Question: I have a small problem with switching between TabbedPanelItems in code.
## Problem
I have several tabs where one is used to set some parameters and select a file to load. These parameters affect how the other tabs present some data to the user. Because of this, I want to check the settings (e.g. check if a file is selected) before the user switches tabs.
My current solution is to let the user switch tabs and in case of a problem, I notify the user with a popup and switch back to the settings tab. However, when switching back, the content of the TabbedPanelItem is not the one related to the settings tab.
Here is a snippet my current code:
'''
#:kivy 1.10.1
<MyScreen>:
orientation: 'vertical'
spacing: '6dp'
tabbed_panel: TP_inspect_screen
settings_tab: TPI_settings_tab
TabbedPanel:
id: TP_inspect_screen
default_tab: TPI_settings_tab
on_current_tab: root.onTabChange(self.current_tab)
TabbedPanelItem:
id: TPI_settings_tab
text: 'Settings'
Label:
text: 'Settings'
TabbedPanelItem:
text: 'Table'
Button:
text: 'HELLO'
TabbedPanelItem:
text: 'Plot'
'''
and
'''
class MyScreen(BoxLayout):
settings_tab = ObjectProperty(None)
tabbed_panel = ObjectProperty(None)
def onTabChange(self, tab):
if tab.text == 'Table':
self.tabbed_panel.switch_to(self.tabbed_panel.default_tab)
#self.tabbed_panel.switch_to(self.settings_tab)
'''
In the example above, I've omitted the mentioned checks.
What happens is that when I switch (by clicking) to the 'Plot' tab, I see an empty screen and when I switch back to the 'Settings' tab, I see the Label as expected.
When I try switching to the 'Table' tab, I get immediately returned to the 'Settings' tab but the content of the tab is the Button of the 'Table' tab:

Best, Julz
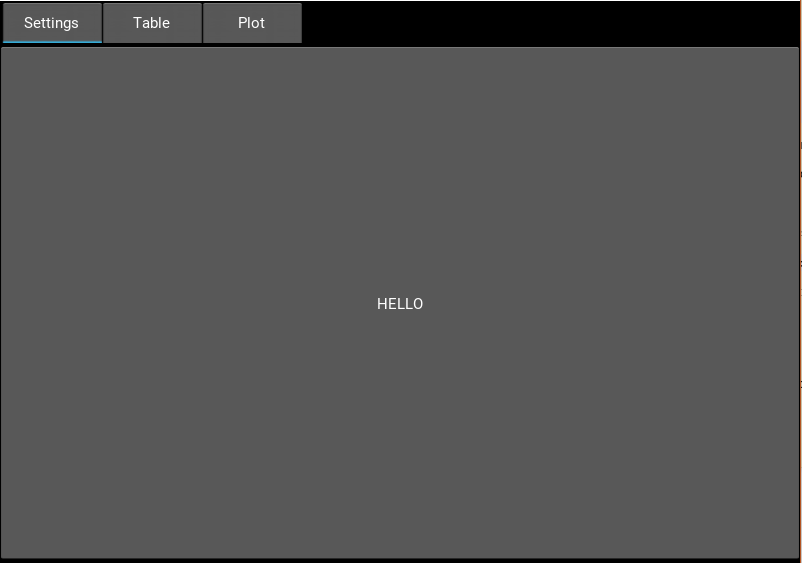
Answer: The problem is that it switched to the default tab too fast.
# Solution
Use Kivy Clock <URL> function to switch to the default tab. In the snippets, we are using 0.1 seconds to show the switching in slow motion. You can change it to 0 seconds.
# Snippets - py
'''
from kivy.clock import Clock
class MyScreen(BoxLayout):
settings_tab = ObjectProperty(None)
tabbed_panel = ObjectProperty(None)
def onTabChange(self, tab):
if tab.text == 'Table':
Clock.schedule_once(lambda dt: self.tabbed_panel.switch_to(self.tabbed_panel.default_tab), 0.1)
'''